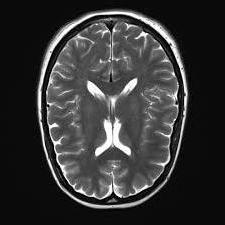
Label: notumor